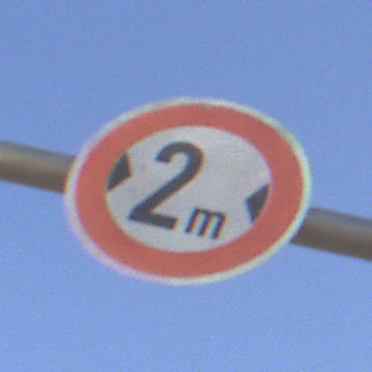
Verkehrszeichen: TatsaechlicheBreite2
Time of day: SunriseSunset
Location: Outdoor (Nature)
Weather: Clear
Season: NotSpecified
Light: Natural